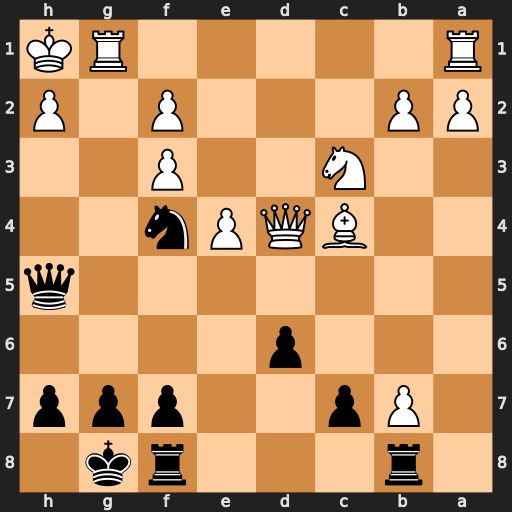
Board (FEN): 1r3rk1/1Pp2ppp/3p4/7q/2BQPn2/2N2P2/PP3P1P/R5RK
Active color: b
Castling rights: -
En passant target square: -
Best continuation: Qxf3+ Rg2 Qxg2#